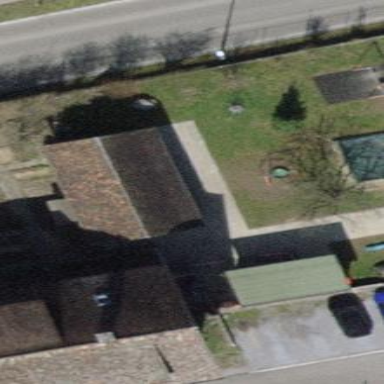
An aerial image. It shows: Hut.